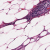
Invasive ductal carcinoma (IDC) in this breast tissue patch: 0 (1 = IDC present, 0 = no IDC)